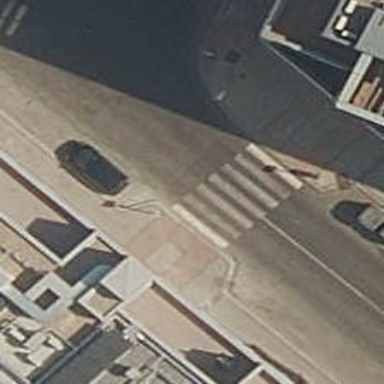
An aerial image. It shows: Uncontrolled zebra crossing on the road.